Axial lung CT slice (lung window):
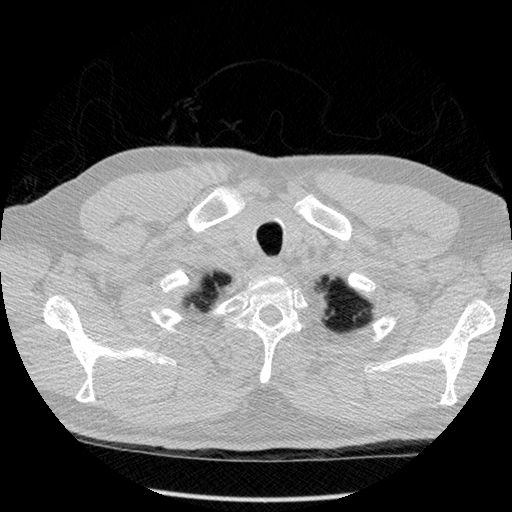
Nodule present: no